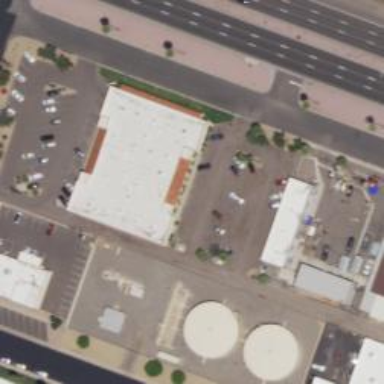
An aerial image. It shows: Parking space is available.